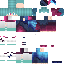
A female human skin with medium skin, wearing brown long hair dressed in a blue hoodie and black pants, featuring a closed mouth.